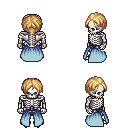
a pixel art fantasy rpg character, male body template, skeleton, overskirt, metal pants, light blonde parted hairstyle, gold boots, four views (front, back, left, right), 2x2 character sprite sheet, small pixel art, hard edges, no anti-aliasing